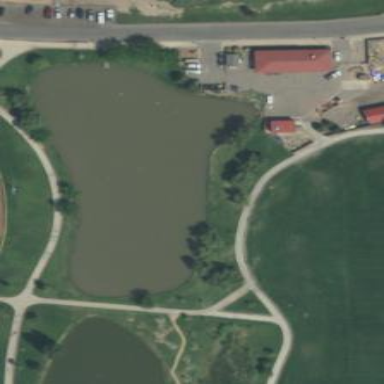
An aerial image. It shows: Pond surrounded by natural water.